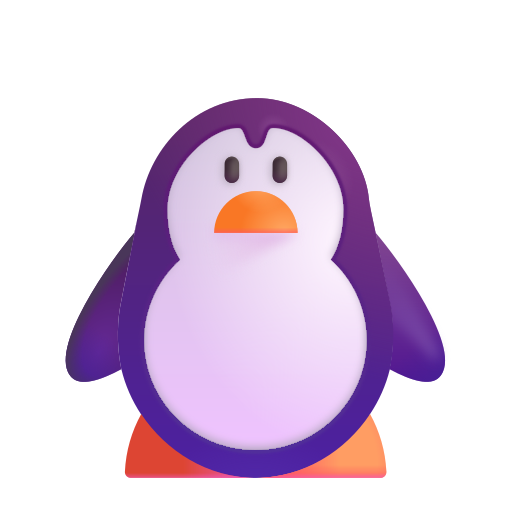
penguin color